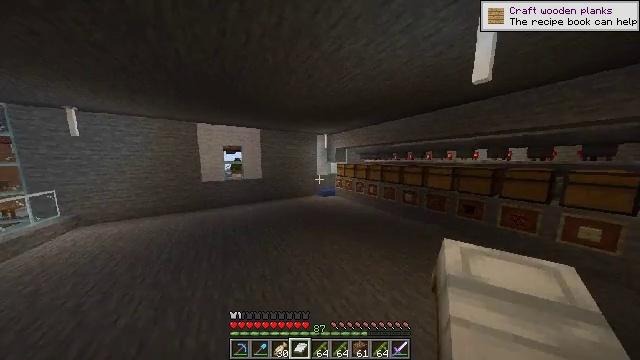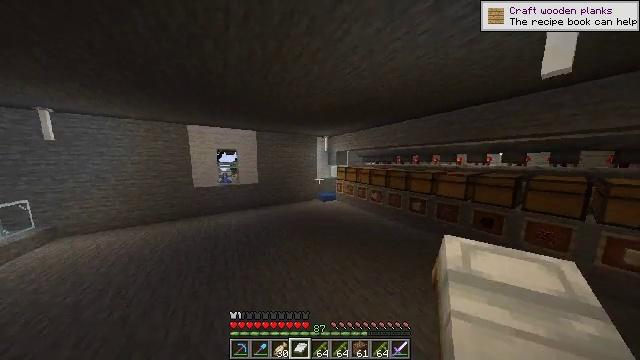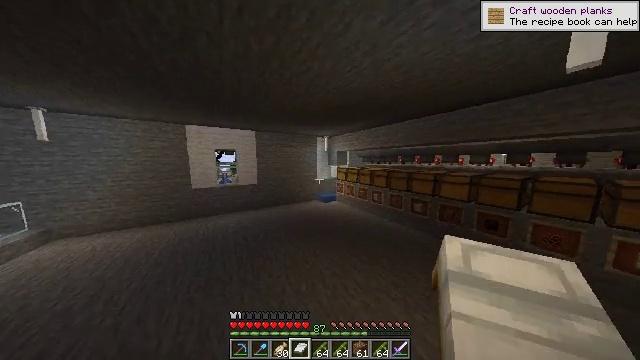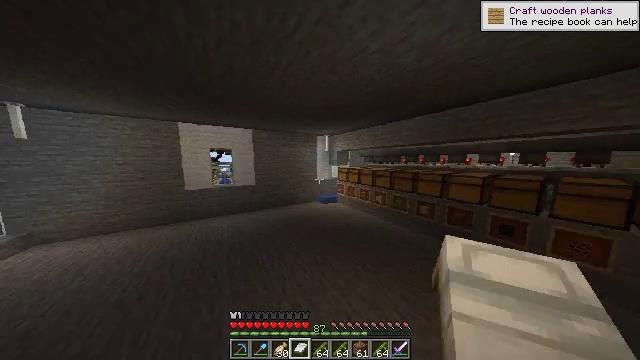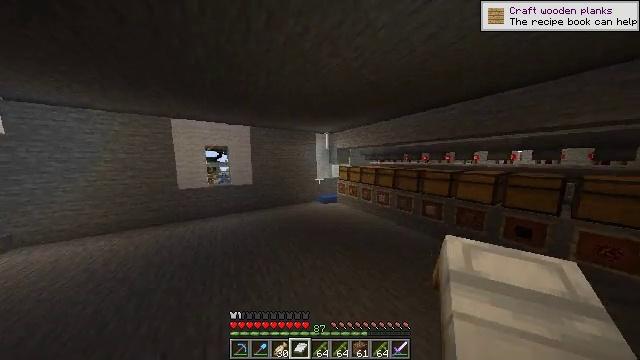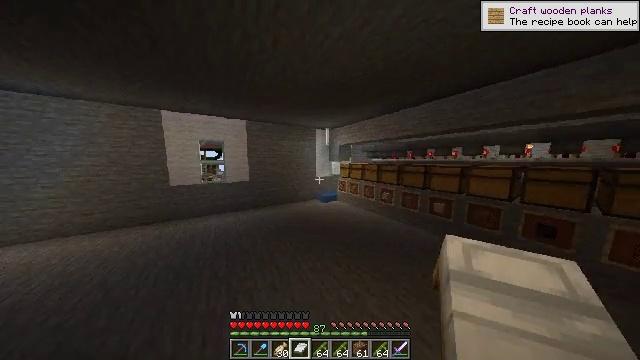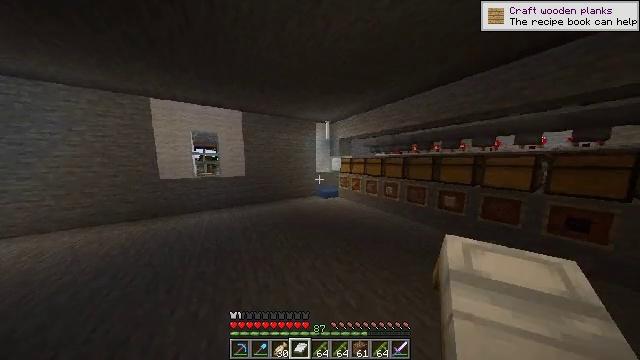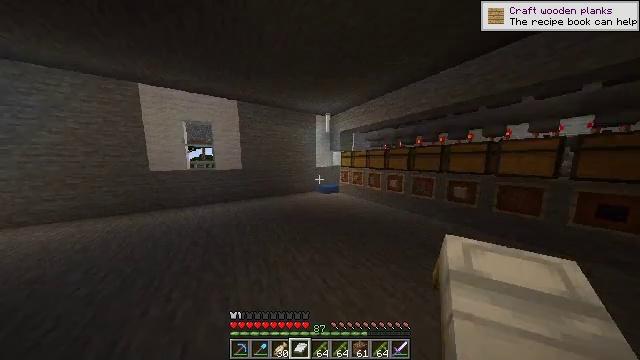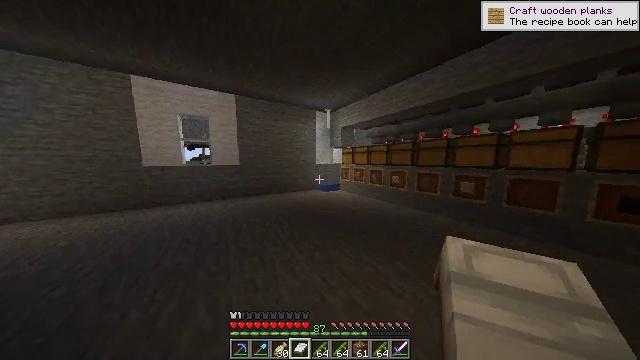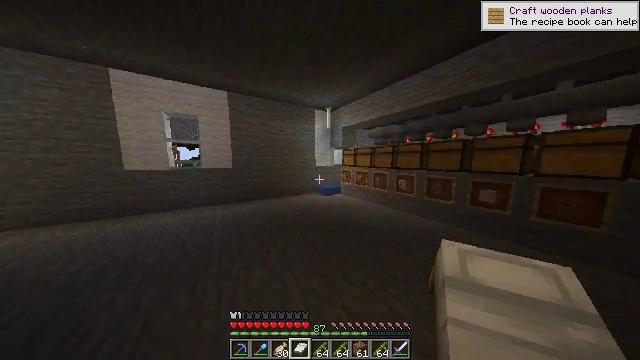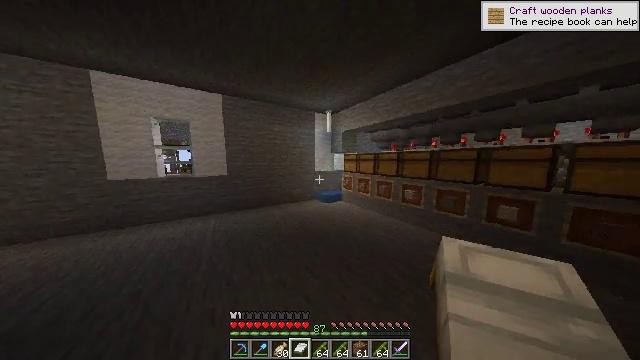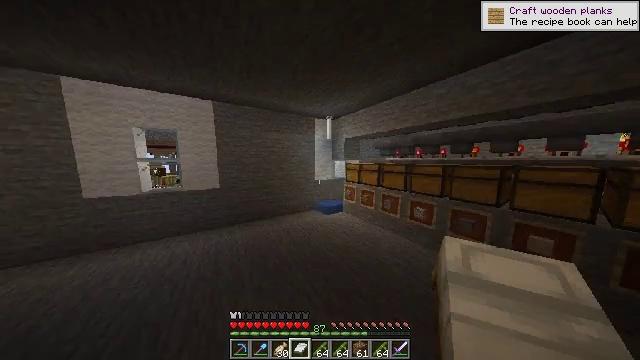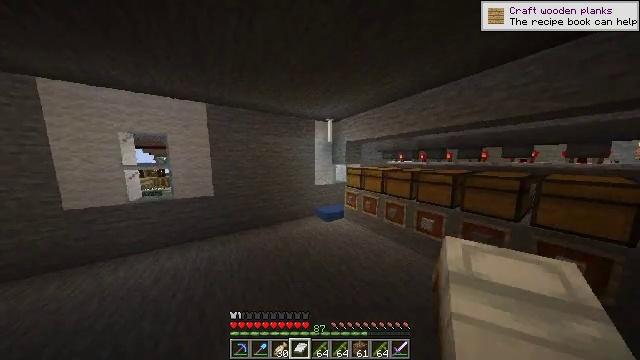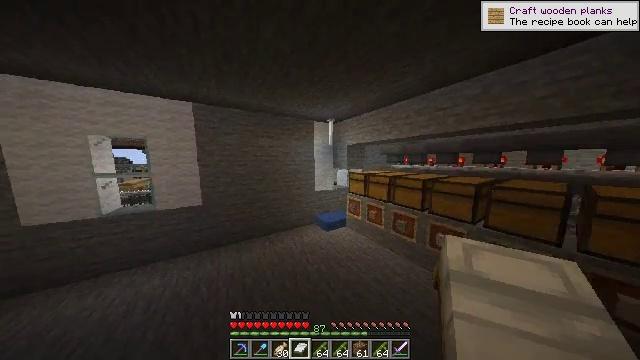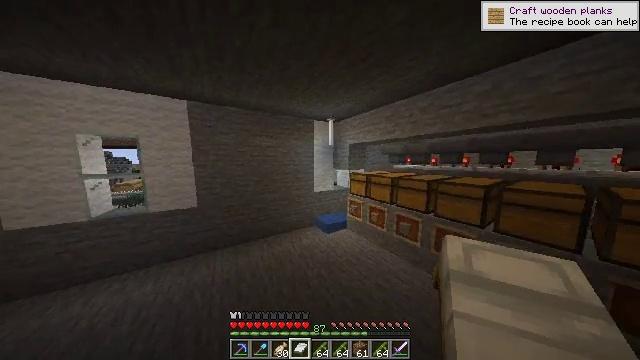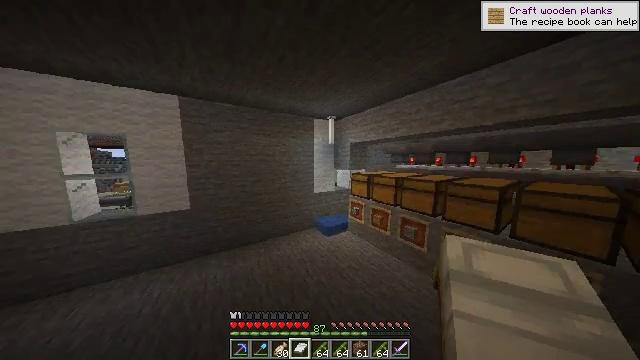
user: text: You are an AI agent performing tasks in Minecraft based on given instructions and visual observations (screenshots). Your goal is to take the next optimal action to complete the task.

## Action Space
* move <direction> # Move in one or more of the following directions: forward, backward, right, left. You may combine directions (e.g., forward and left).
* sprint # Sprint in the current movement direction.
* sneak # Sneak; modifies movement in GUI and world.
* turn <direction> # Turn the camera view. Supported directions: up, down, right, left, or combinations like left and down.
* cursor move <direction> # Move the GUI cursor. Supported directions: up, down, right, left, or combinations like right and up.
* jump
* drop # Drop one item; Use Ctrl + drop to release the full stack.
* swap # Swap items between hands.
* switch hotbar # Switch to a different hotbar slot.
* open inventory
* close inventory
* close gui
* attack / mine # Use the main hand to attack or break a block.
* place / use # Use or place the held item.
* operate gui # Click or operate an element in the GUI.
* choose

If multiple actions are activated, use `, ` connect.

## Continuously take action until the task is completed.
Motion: motion action
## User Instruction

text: Drop a bamboo.
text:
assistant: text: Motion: move forward, jump
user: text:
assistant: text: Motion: move forward, jump
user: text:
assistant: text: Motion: move forward, jump
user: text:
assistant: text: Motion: move forward, jump
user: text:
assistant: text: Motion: move forward, jump
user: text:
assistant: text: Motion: move forward, jump
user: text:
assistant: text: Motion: move forward, jump
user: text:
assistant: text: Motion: move forward, jump
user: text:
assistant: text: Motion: move forward, jump
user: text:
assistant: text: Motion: move forward, jump
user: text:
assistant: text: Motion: move forward, jump
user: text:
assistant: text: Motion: move forward, jump
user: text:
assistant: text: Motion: move forward, jump
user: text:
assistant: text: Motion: move forward, jump
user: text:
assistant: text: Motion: move forward, jump
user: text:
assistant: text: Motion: move forward
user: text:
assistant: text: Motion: move forward
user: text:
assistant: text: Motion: move forward and move left, turn right
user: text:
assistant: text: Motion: move forward and move left, turn right
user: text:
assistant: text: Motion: move forward and move left, turn right
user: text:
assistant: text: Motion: move forward and move left, turn right
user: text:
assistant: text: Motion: move forward and move left, turn right
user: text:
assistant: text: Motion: move forward and move left, turn right
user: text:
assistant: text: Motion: move forward and move left, turn right
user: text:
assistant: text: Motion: move forward and move left, turn right
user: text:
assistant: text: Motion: move forward and move left, turn right
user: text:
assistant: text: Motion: move forward and move left, turn right
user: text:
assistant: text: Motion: move forward and move left, turn right
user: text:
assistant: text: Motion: move forward and move left, turn right
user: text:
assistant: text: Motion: turn right